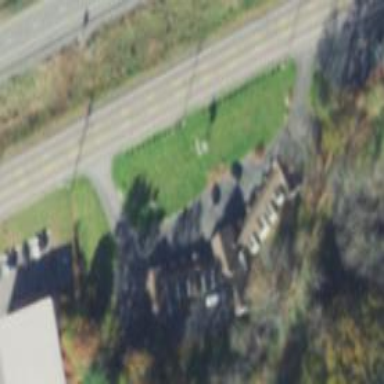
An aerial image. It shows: Commercial building serving as motel for tourists.